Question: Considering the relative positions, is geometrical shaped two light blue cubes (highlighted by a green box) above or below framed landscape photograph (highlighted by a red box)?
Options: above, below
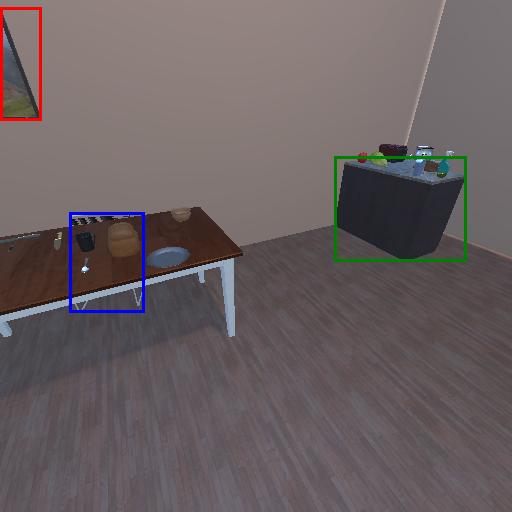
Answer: above